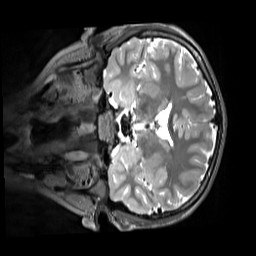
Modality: T2w
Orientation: coronal
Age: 11
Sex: male
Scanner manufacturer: siemens
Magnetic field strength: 3 T
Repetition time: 3.2 s
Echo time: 0.408 s